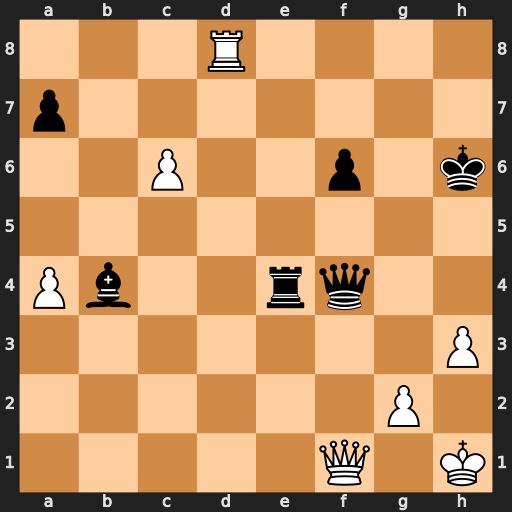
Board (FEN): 3R4/p7/2P2p1k/8/Pb2rq2/7P/6P1/5Q1K
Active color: w
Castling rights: -
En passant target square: -
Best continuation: Qxf4+ Rxf4 c7 Rf1+ Kh2 Bd6+ Rxd6